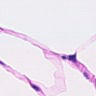
Metastatic tissue present: no